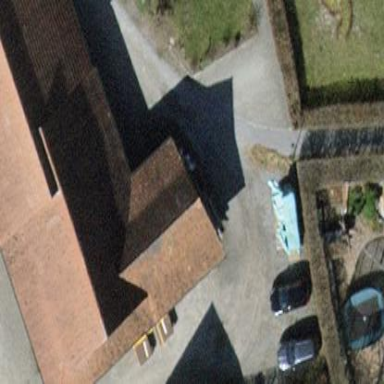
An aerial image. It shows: Industrial building with gabled roof.